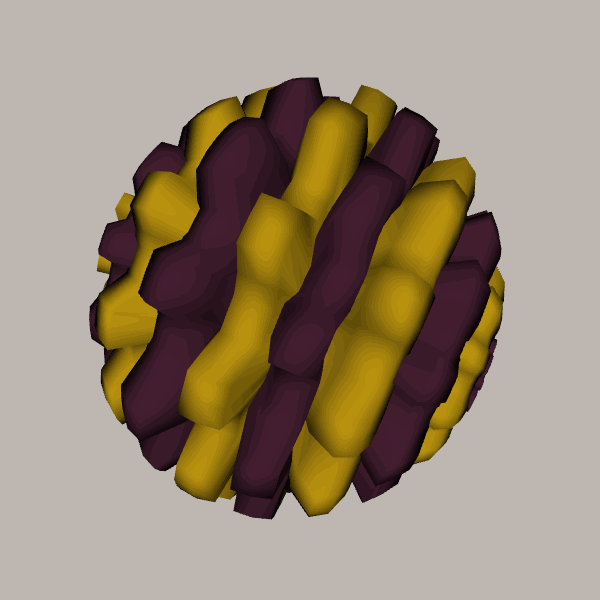
Background: light